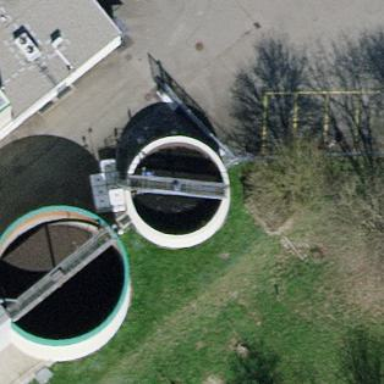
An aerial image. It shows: Body of wastewater.